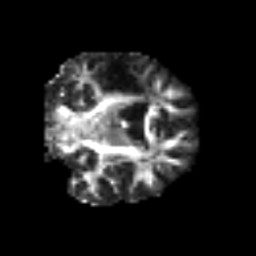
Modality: FA
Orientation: coronal
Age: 54
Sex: male
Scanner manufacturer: siemens
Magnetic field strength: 3 T
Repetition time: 5.6 s
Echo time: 0.082 s